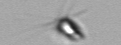
Label: Calciopappus